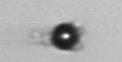
Label: bead